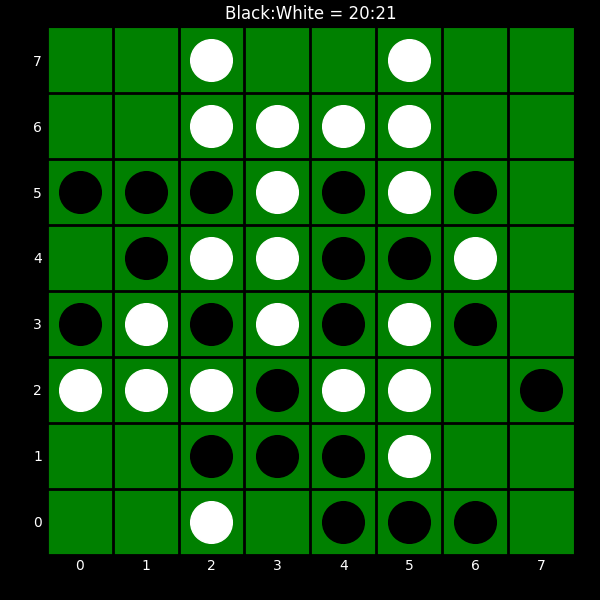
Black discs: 20
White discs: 21